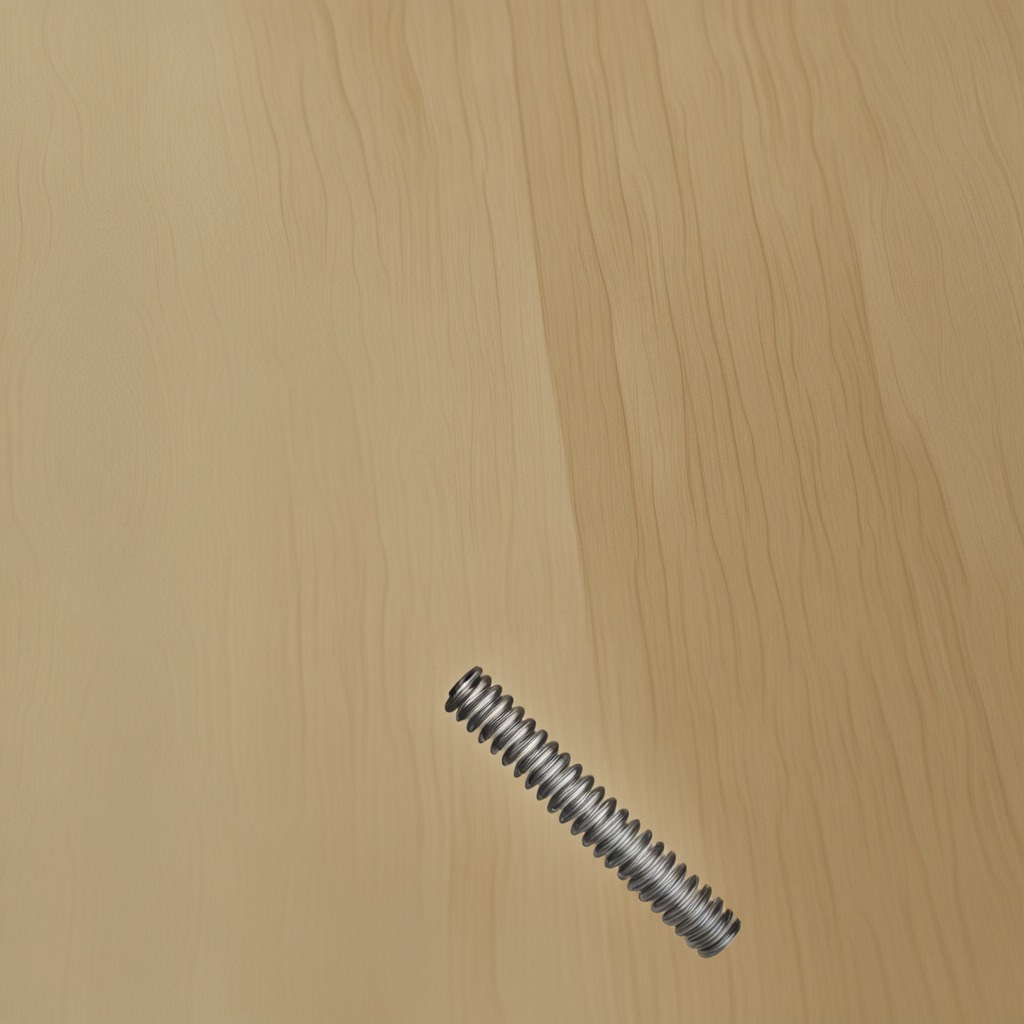
A coiled metal spring is lying on the plywood surface in a paint workshop lit by afternoon window light.